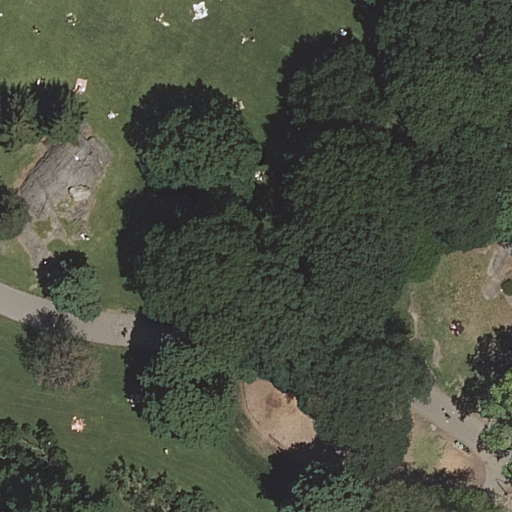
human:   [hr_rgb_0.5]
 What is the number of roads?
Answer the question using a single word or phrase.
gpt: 2

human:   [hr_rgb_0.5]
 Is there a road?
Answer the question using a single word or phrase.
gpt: yes

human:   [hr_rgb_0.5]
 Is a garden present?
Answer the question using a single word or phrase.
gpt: yes

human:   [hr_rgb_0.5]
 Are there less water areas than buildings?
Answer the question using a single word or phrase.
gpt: no

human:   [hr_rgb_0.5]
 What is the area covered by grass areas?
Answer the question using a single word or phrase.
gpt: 0m2

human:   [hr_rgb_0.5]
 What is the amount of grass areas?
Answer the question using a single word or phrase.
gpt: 1

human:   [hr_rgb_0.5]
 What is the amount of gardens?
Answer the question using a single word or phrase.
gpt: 1

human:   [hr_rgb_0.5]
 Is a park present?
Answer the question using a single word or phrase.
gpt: yes

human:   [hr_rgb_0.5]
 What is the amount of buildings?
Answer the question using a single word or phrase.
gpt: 0

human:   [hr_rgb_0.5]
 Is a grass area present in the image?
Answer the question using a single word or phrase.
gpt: yes

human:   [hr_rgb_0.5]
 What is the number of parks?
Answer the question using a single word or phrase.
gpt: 1

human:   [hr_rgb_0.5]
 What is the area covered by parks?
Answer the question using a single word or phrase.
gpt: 10627m2

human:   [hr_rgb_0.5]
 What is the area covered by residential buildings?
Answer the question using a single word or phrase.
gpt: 0m2

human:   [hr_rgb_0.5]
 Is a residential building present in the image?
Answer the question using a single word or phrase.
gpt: no

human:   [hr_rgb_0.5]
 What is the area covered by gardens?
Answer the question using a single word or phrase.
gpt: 2915m2

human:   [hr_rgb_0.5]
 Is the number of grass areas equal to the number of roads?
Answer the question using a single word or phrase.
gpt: no

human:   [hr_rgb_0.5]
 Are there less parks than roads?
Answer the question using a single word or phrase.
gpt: yes

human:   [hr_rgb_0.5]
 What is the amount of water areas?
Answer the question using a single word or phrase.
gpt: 0

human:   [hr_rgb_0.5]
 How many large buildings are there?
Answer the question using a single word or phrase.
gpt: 0

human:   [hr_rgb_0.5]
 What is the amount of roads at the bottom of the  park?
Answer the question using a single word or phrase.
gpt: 2

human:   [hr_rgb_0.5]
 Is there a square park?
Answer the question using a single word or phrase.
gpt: no

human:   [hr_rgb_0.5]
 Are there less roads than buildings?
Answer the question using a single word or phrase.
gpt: no

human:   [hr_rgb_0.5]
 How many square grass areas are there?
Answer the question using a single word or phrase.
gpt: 0

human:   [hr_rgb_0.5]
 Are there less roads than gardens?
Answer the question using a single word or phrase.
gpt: no

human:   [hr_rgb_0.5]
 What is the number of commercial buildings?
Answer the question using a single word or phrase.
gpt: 0

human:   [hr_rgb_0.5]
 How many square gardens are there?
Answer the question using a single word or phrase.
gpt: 0

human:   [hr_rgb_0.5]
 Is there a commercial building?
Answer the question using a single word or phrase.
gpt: no

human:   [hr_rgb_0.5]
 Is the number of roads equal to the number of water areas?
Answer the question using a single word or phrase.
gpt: no

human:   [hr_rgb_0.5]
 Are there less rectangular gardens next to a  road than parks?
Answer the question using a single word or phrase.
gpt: yes

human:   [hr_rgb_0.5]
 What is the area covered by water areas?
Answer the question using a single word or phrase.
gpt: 0m2

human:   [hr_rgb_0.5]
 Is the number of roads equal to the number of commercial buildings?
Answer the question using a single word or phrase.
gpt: no

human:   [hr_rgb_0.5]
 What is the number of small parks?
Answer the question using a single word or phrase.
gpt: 0

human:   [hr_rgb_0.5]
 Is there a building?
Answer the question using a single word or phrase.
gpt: no

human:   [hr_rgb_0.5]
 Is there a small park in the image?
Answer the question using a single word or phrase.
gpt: no

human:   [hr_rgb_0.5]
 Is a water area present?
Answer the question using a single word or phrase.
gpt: no

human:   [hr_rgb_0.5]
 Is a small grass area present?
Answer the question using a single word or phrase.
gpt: yes

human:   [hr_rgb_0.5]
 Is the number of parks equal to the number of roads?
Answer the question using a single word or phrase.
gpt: no

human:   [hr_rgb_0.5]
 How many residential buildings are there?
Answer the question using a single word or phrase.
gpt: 0

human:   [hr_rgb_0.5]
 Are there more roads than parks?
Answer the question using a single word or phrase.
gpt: yes

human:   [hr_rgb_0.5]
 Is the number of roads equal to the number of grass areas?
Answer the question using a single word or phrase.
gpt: no

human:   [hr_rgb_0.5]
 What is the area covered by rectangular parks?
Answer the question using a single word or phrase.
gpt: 10627m2

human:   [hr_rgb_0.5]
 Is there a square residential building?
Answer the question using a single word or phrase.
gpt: no

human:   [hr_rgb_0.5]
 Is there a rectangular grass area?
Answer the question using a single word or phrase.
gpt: yes

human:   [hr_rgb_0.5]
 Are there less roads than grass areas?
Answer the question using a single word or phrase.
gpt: no

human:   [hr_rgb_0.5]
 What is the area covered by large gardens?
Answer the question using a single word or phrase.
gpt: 2915m2

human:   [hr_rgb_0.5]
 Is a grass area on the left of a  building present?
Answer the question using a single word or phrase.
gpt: no

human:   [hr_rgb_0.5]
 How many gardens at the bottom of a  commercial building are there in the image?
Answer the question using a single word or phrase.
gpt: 0

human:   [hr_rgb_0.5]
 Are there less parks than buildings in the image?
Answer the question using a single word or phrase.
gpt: no

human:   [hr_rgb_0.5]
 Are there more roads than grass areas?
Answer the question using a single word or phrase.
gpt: yes

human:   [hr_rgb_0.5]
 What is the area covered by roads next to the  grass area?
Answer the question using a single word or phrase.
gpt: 0m2

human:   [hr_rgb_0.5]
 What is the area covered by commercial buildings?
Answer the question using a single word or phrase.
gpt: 0m2

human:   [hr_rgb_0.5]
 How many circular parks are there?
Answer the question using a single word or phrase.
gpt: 0

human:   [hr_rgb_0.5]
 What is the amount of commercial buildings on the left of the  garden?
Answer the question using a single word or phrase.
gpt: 0

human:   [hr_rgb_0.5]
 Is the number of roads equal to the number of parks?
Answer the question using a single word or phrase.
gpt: no

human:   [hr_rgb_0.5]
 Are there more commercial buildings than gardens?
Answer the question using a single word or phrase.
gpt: no

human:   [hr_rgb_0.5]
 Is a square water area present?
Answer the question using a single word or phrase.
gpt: no

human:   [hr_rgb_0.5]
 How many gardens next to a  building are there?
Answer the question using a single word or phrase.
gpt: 0

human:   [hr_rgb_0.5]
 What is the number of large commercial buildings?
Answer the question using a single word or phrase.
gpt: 0

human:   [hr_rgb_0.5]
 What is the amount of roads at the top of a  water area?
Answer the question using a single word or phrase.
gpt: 0

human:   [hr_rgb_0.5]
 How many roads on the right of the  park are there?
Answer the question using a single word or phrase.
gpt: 0

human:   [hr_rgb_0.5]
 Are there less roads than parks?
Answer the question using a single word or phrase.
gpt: no

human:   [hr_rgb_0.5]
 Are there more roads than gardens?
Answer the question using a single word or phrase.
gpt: yes

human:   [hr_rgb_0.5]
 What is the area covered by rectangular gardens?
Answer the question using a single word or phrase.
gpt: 0m2

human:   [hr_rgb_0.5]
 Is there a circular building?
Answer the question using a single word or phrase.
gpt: no